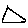
Label: triangle